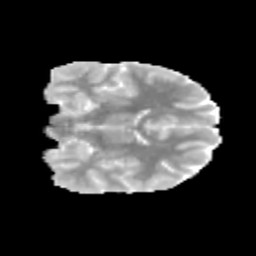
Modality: MD
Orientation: coronal
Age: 12
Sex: male
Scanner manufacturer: siemens
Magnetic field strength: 3 T
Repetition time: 3.8 s
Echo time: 0.07 s